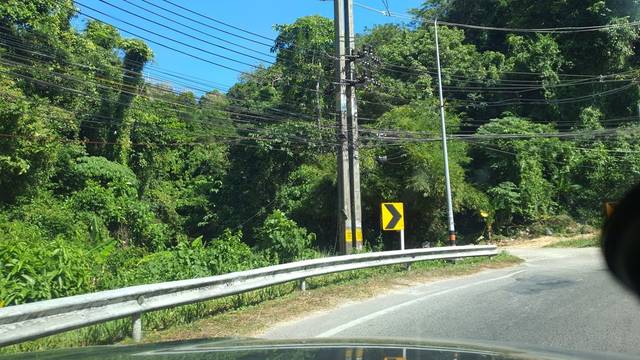
Region: Thailand
Coordinates: 7.969, 98.281